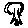
Label: tree